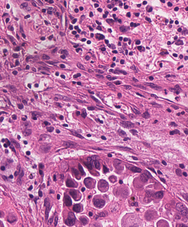
Tumor epithelial tissue: yes
Tumor-associated stroma tissue: yes
Normal tissue: no